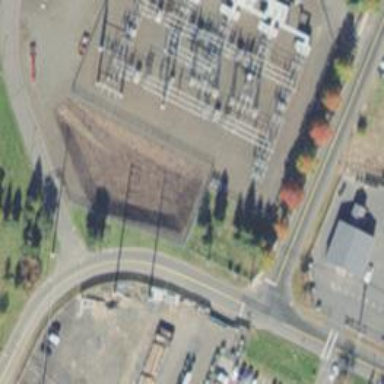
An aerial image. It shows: Switch used for power control.